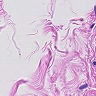
Metastatic tissue present: no